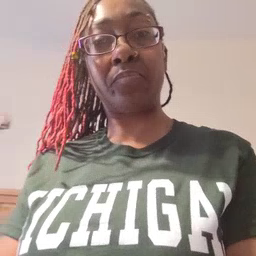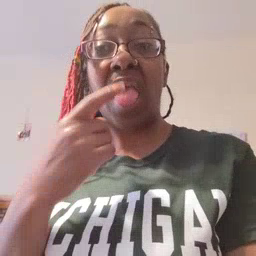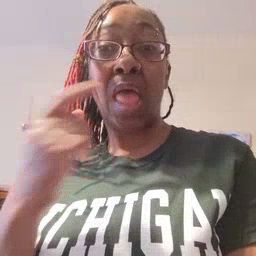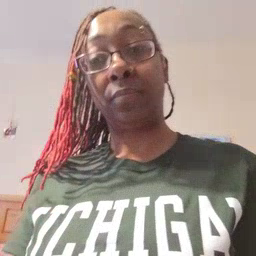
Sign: tongue